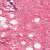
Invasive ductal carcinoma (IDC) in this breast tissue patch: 0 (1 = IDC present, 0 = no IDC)